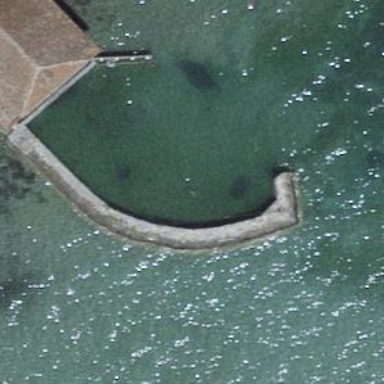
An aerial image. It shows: Man-made pier.